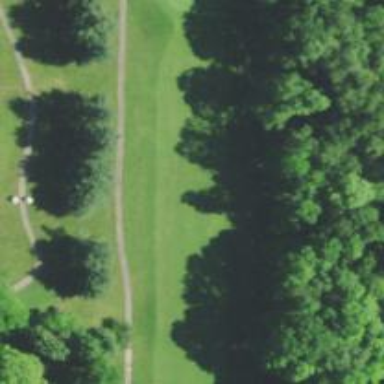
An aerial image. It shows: Golf hole.